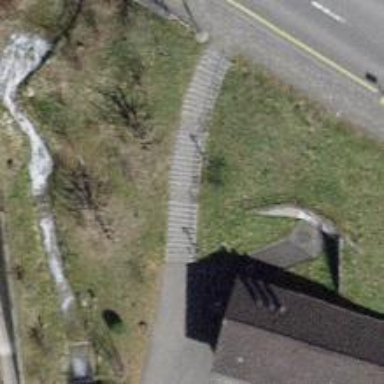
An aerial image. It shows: Steps with asphalt surface.